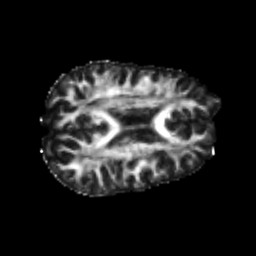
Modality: FA
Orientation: axial
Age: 22
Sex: male
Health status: healthy
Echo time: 0.074 s